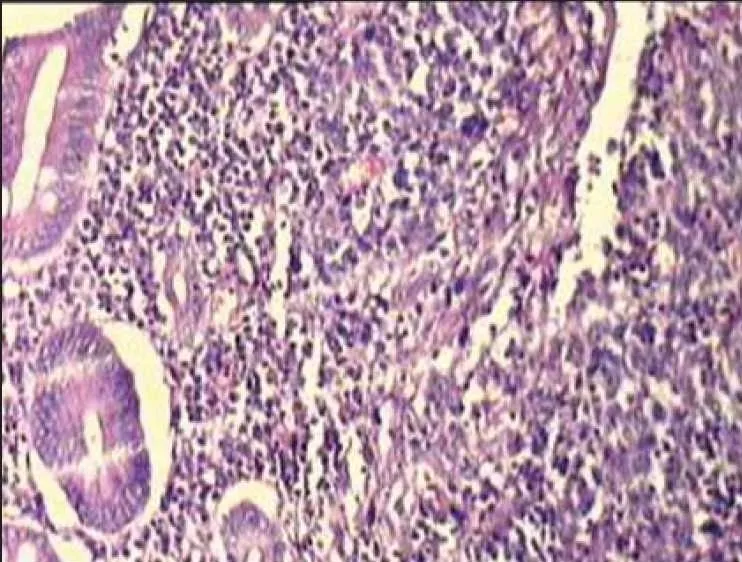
Small to medium sized lymphoid cells having scant to moderate pale eosinophilic cytoplasm. Nucleus is grooved or cleaved with prominent nucleoli, vesicular chromatin. Cells are dispersed along the blood vessel showing angiocentricity and compressing the blood vessel into a slit like appearance.
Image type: pathology (h&e)